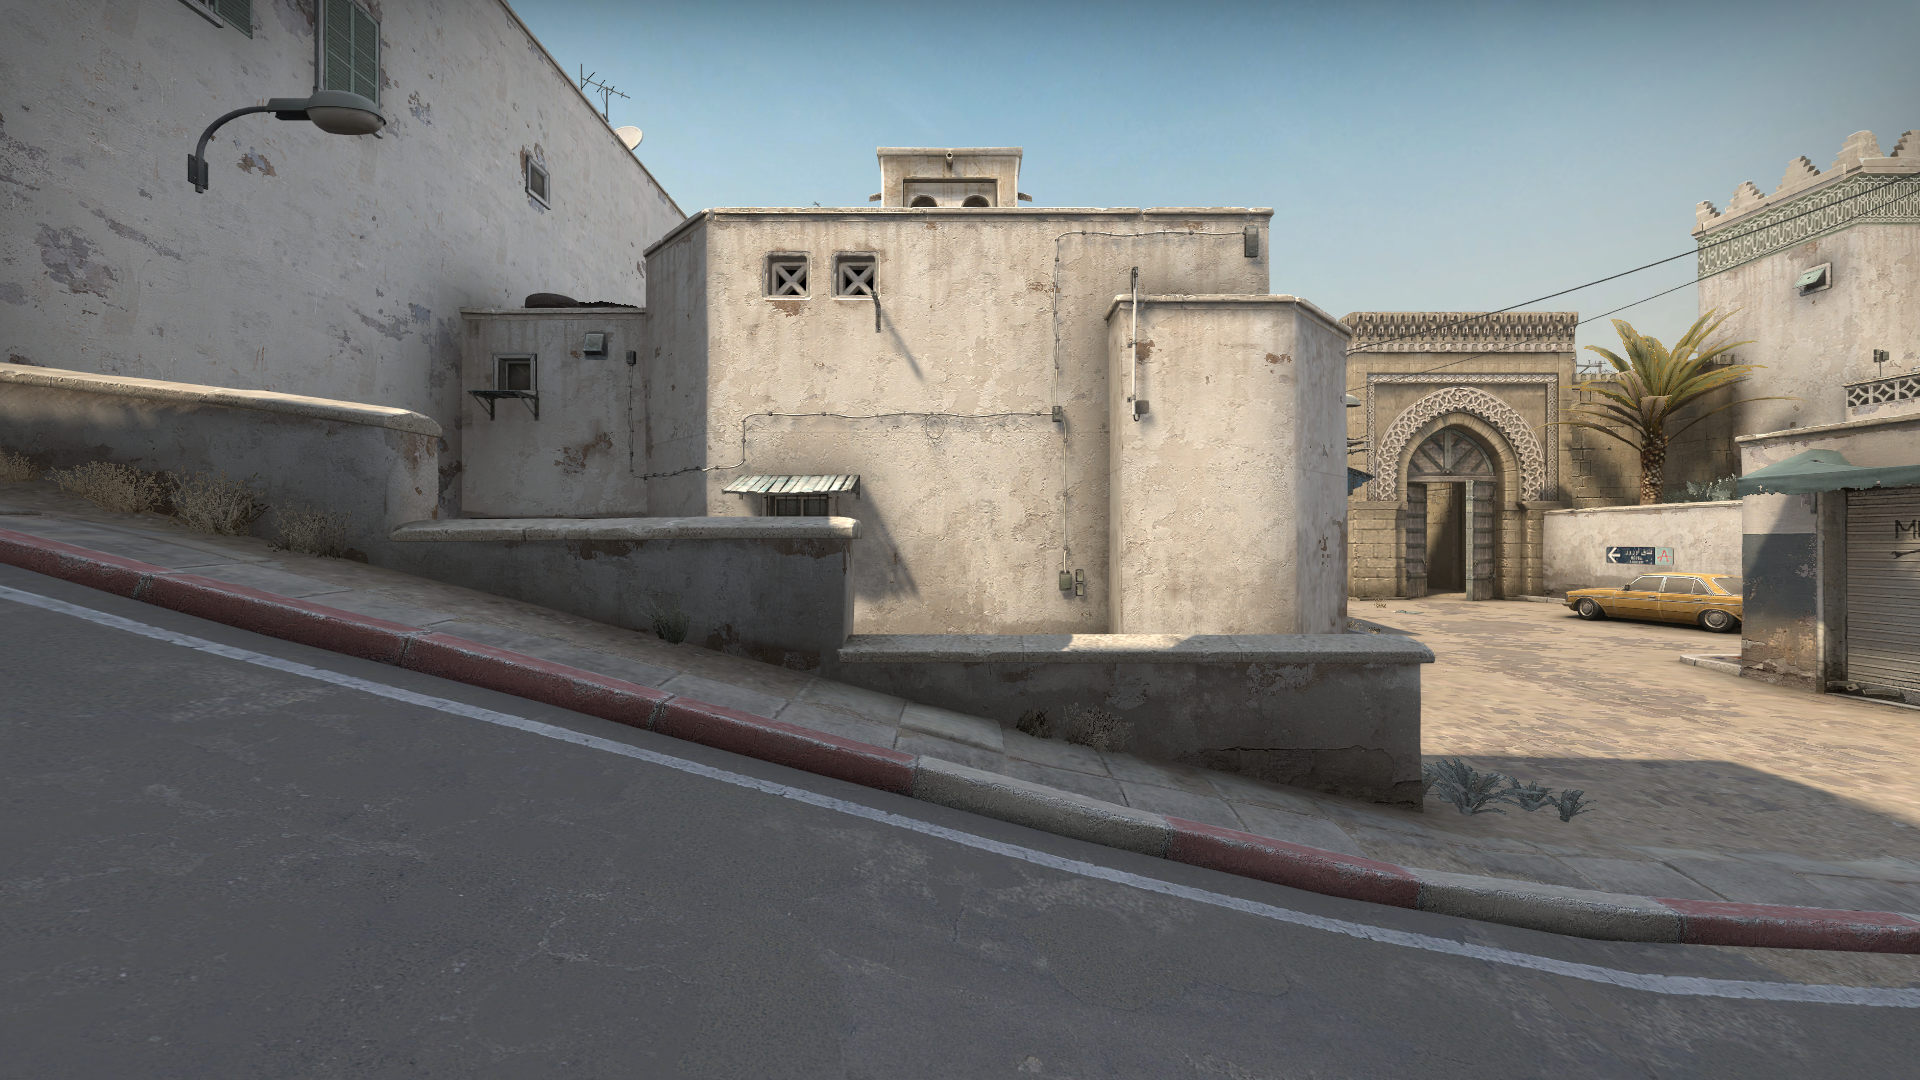
Map: de_dust2